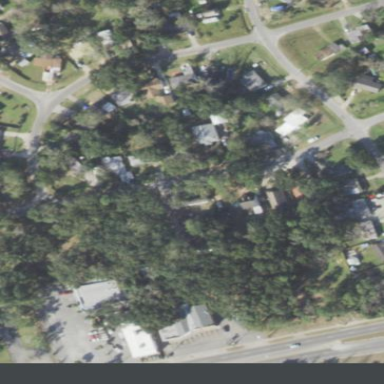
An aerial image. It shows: Residential area composed of single-family homes.